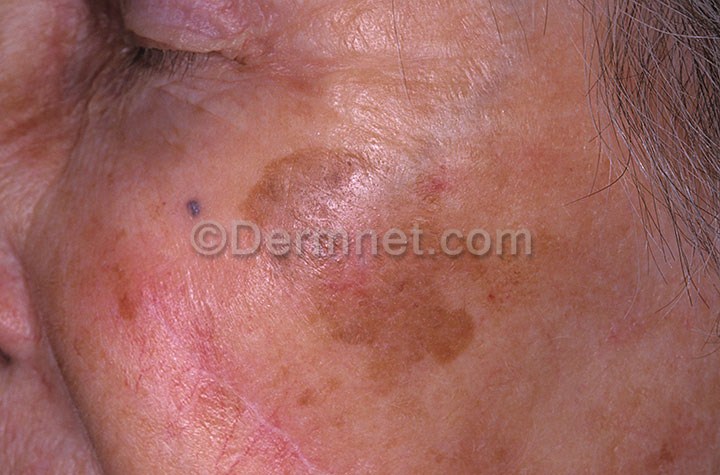
Disease: Melanoma Skin Cancer Nevi and Moles